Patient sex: M
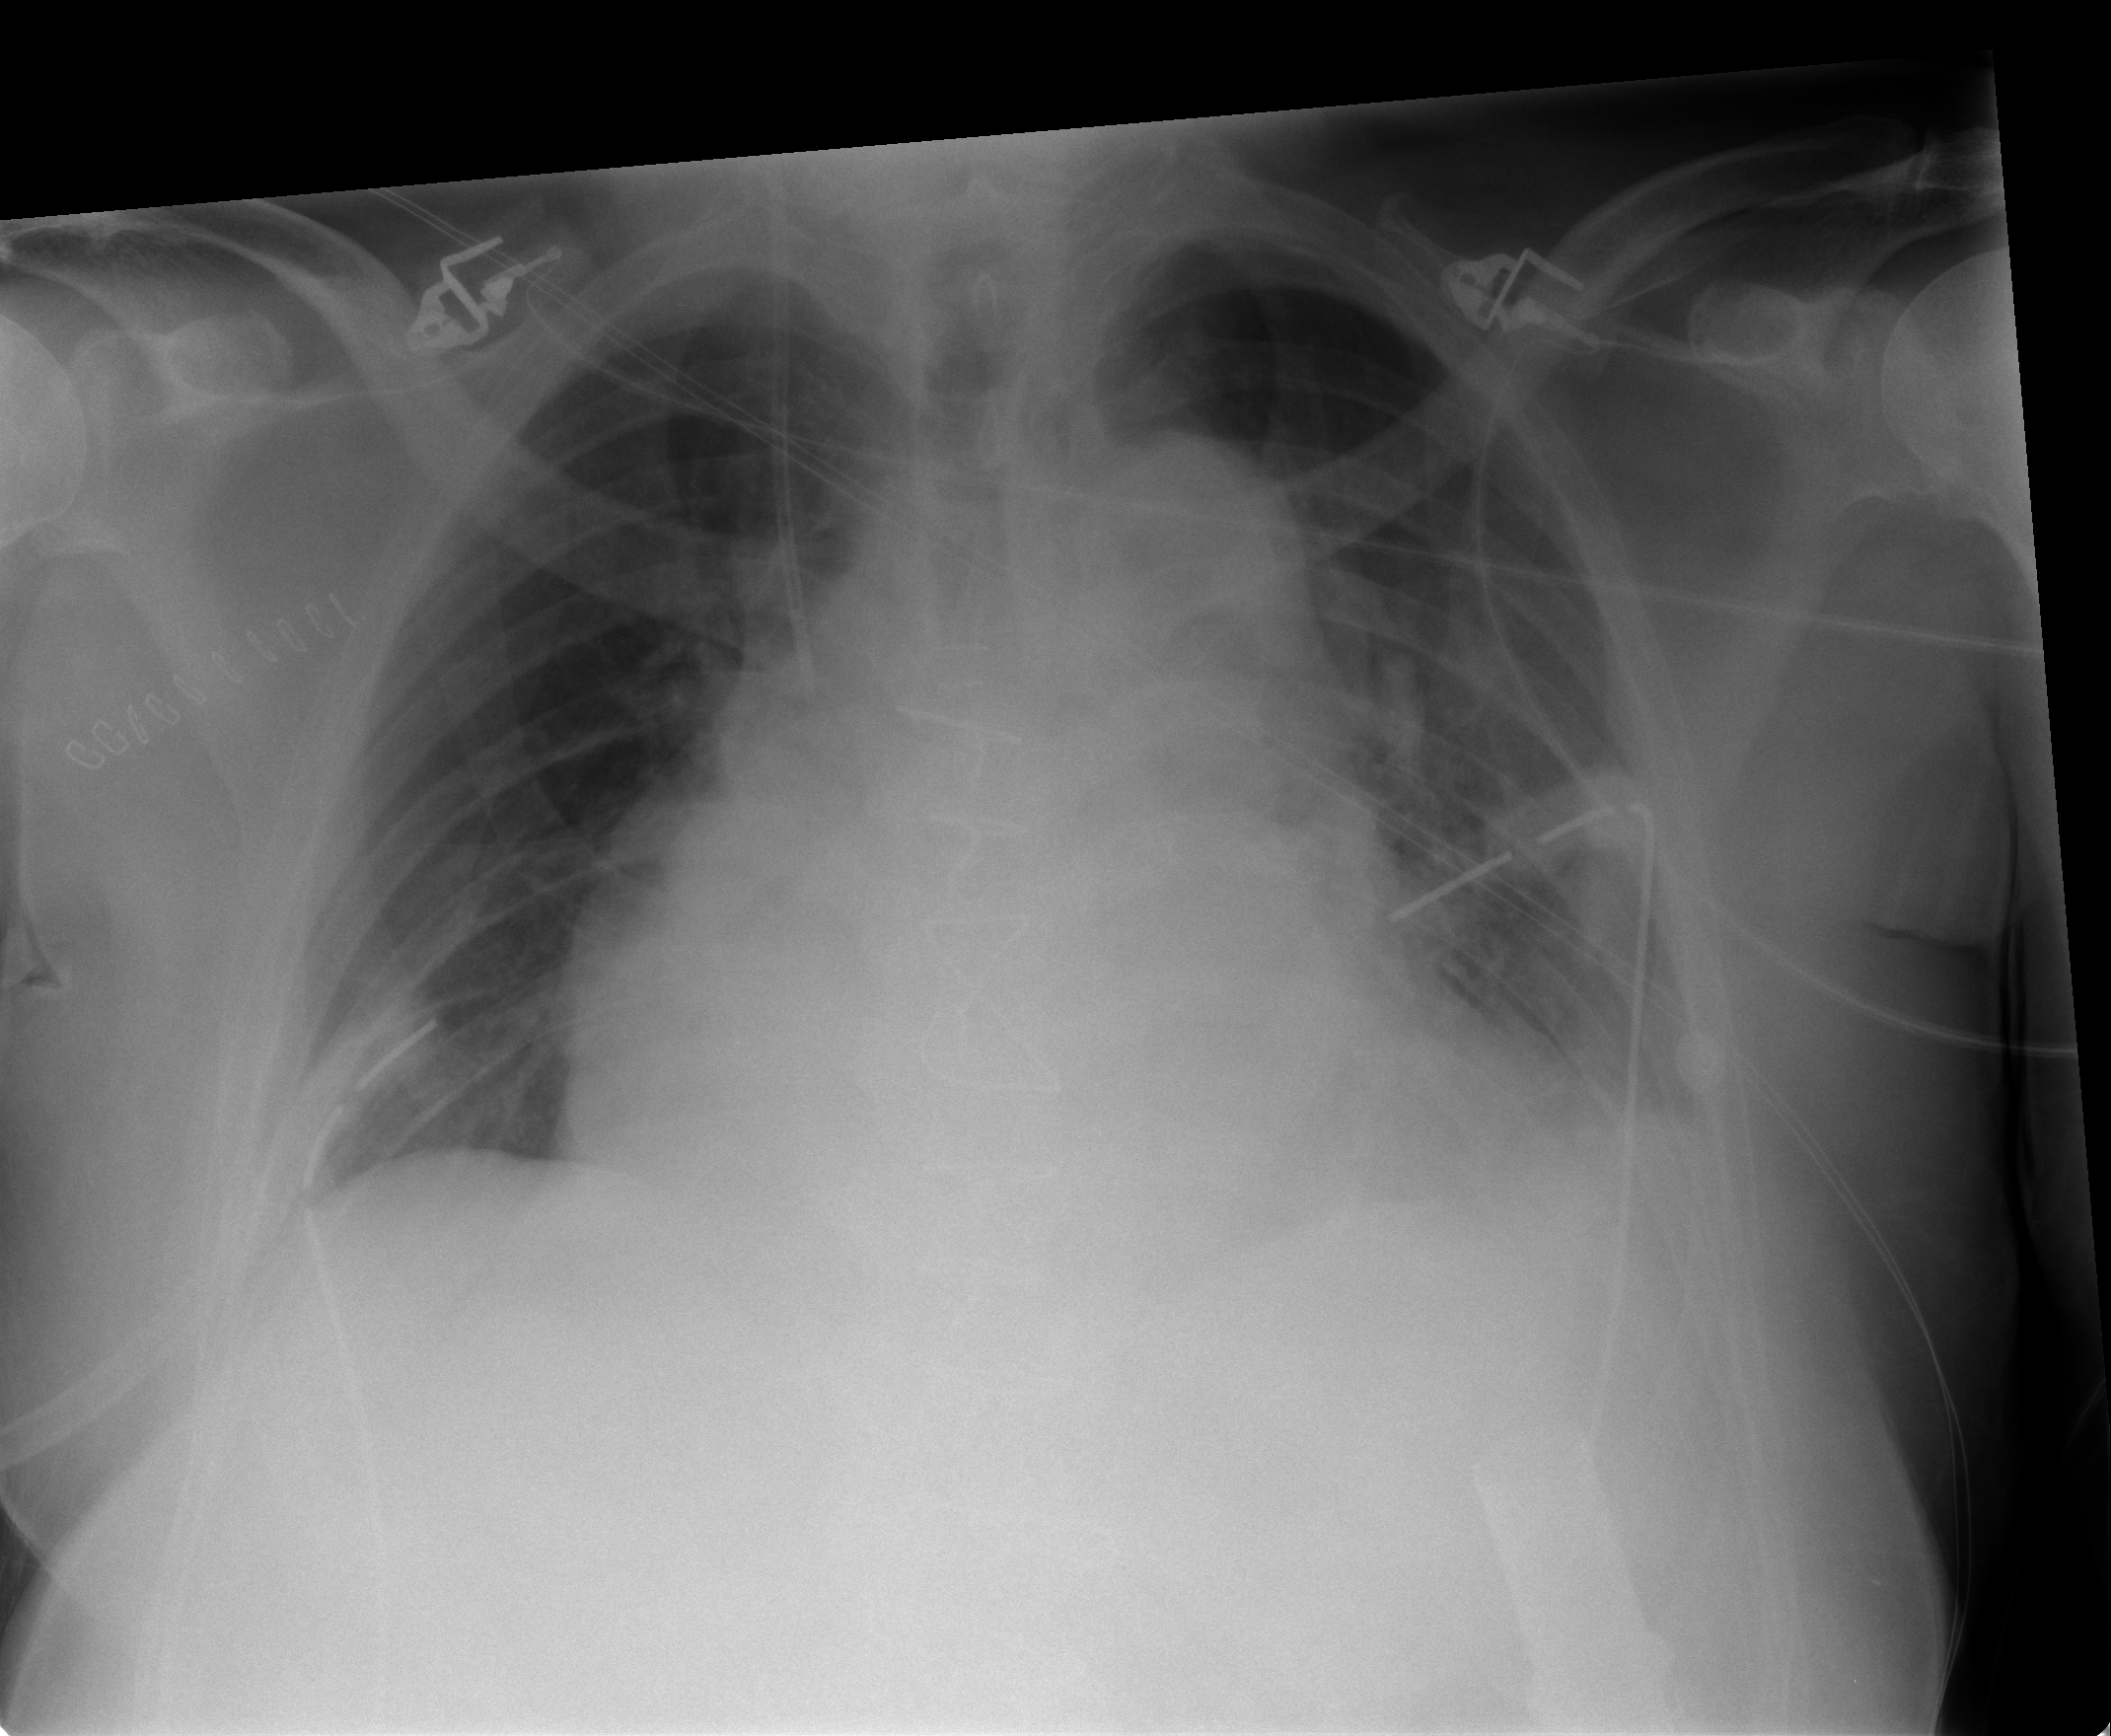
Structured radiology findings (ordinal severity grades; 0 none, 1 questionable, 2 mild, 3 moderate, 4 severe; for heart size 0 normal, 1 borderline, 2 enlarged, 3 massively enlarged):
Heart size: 3
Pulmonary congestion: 2
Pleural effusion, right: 0
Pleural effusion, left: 2
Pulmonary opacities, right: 0
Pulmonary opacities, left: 1
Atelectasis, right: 2
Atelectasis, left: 2